Question: I am trying to insert a ul li element inside a tab structure. Am not able to float li elements next to each other.
<URL>
is not floating next to each other

the views li is dropping to the next line.
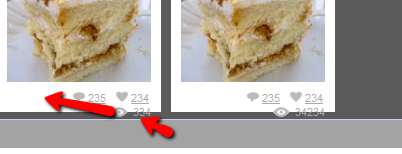
Answer: Try calling your listitems li rather than l1 :)
Your HTML looks like
'''
<l1 class="tab-content-ul-li">
'''
Change all the 'l1' tags to 'li'
'''
<li class="tab-content-ul-li"> ... </li>
'''
And it should work